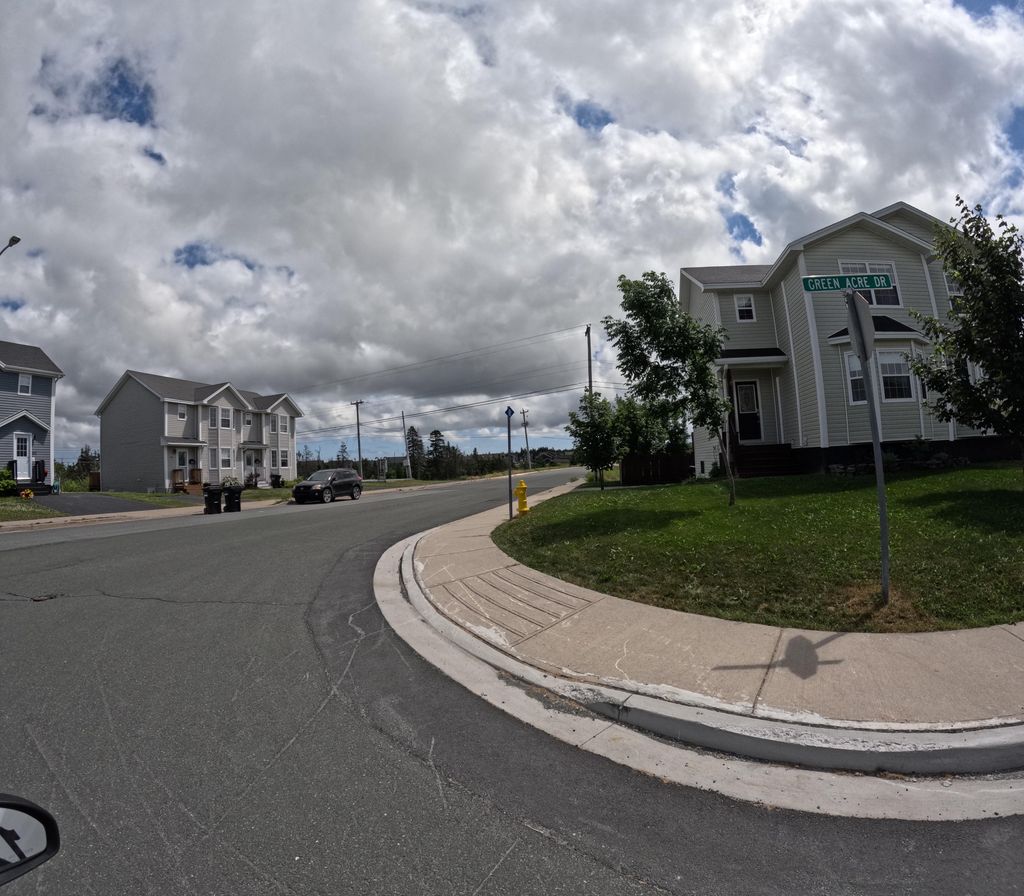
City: st_johns